高一 · 立体几何学
如图所示, $A B$ 为圆 $O$ 的直径, 点 $C$ 在圆周上(异于点 $A, B$ ), 直线 $P A$ 垂直于圆 $O$ 所在的平面, 点 $M$为线段 $P B$ 的中点. 有以下四个命题: (1) $P A / /$ 平面 $M O B$; (2) $M O / /$ 平面 $P A C$; (3) $O C \perp$ 平面 $P A C$; (4)平面 $P A C \perp$平面 $P B C$.其中正确的命题是 \$ \qquad \$ . (填上所有正确命题的序号)

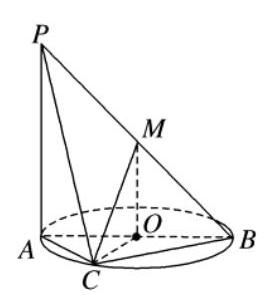
答案: (2)(4)
解析: $P A \subset$ 平面 $M O B$, 所以(1)不正确; 因为 $M O / / P A$, 而且 $M O \varangle$ 平面 $P A C$, 所以(2)正确; $O C$ 不垂直于 $A C$, 所以(3)不正确; 因为 $B C \perp A C, B C \perp P A, A C \cap P A=A$, 所以 $B C \perp$ 平面 $P A C$, 所以平面 $P A C \perp$ 平面 $P B C$, 所以(4)正确.